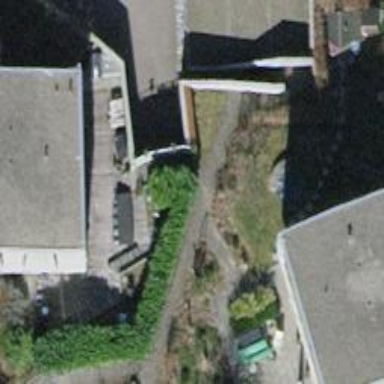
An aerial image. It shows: Hedge acting as barrier.